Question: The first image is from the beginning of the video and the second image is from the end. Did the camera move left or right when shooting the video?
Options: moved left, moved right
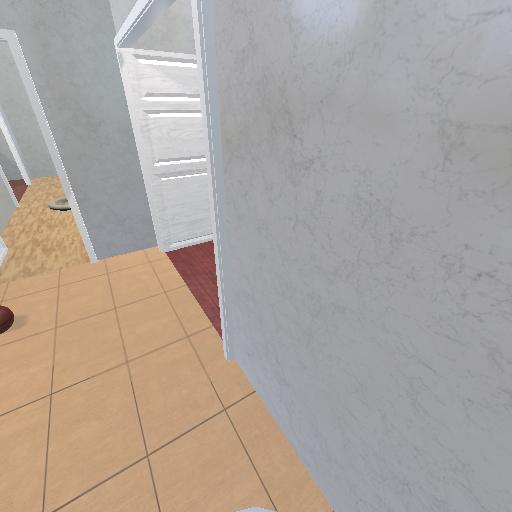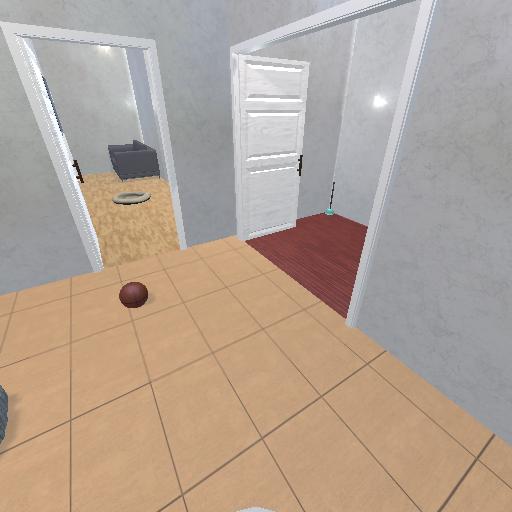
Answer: moved left